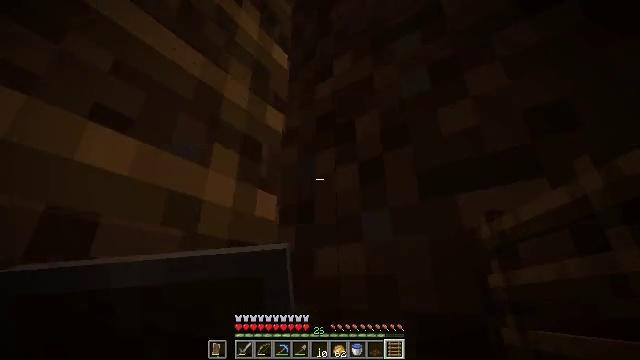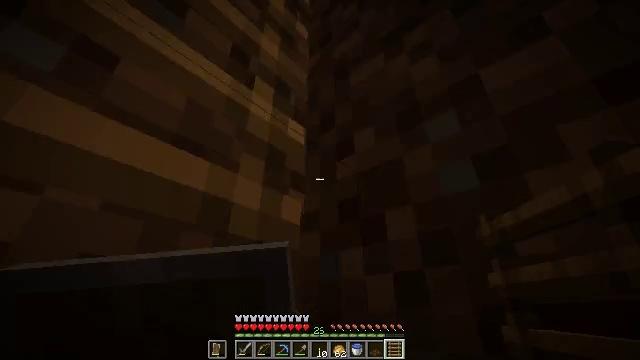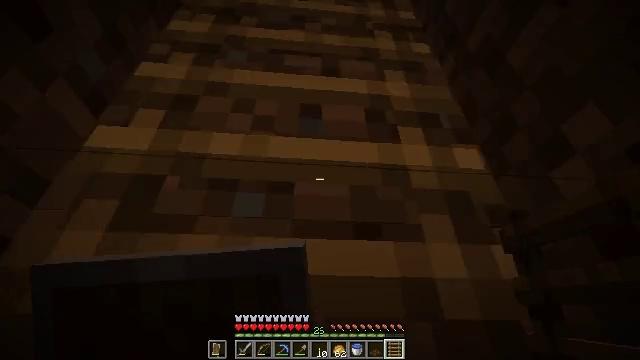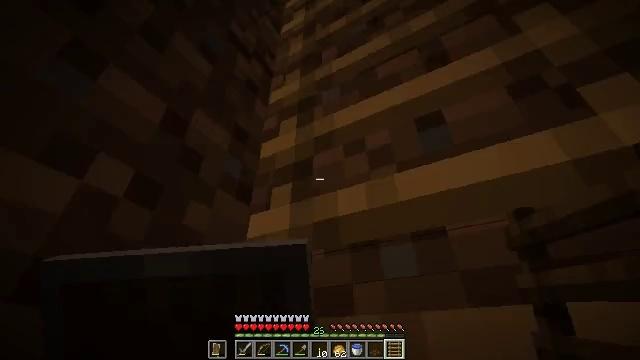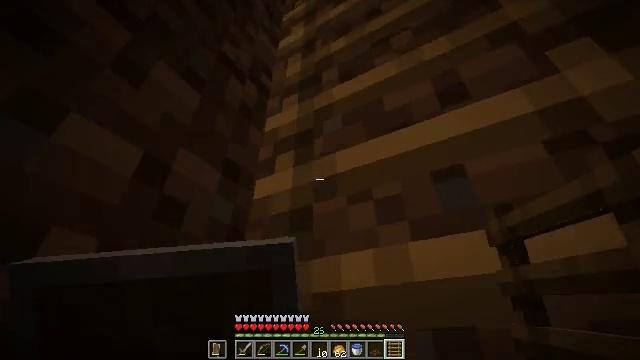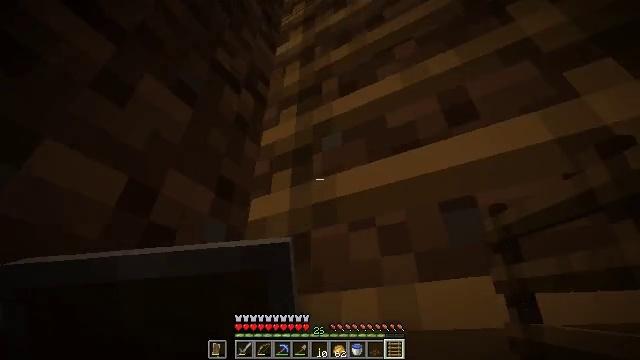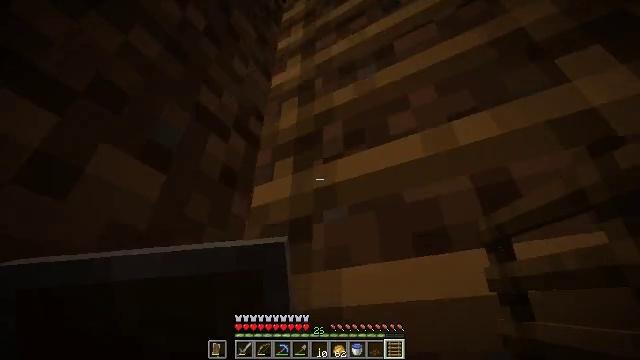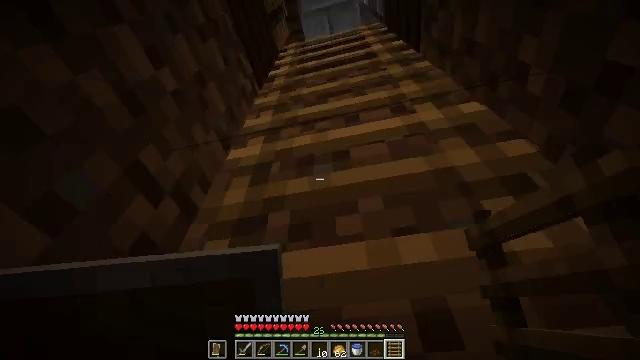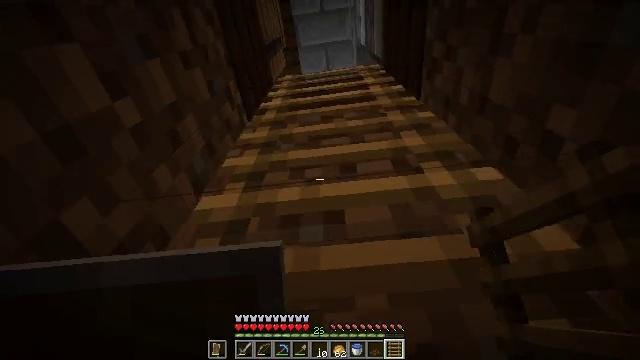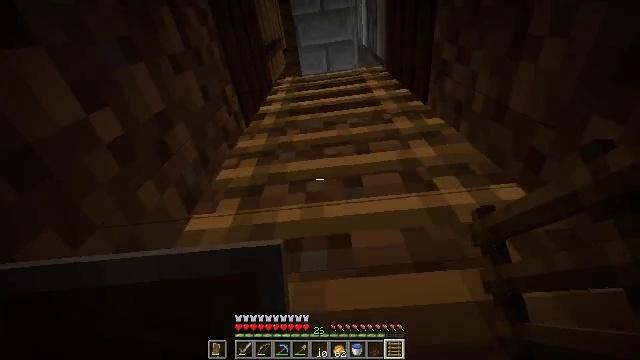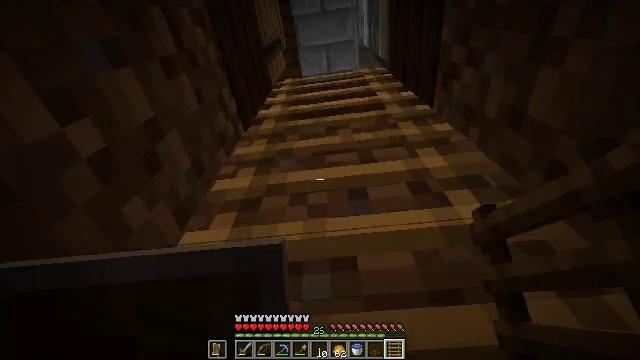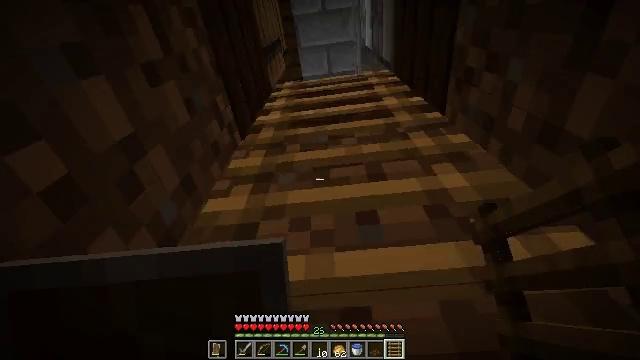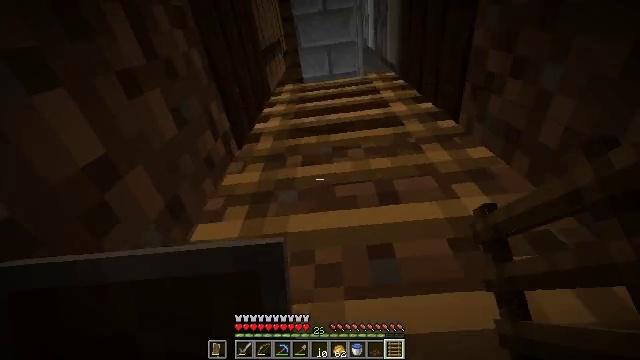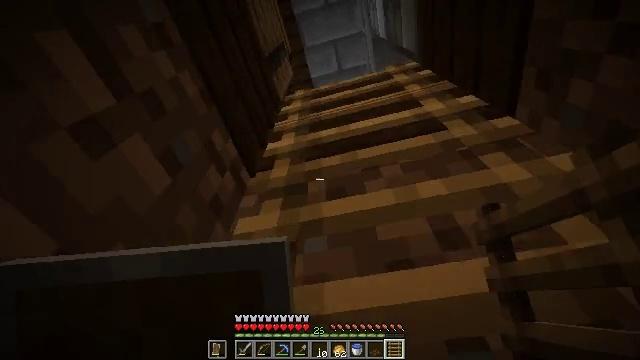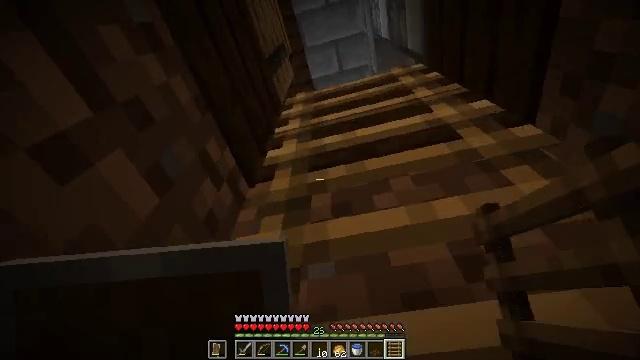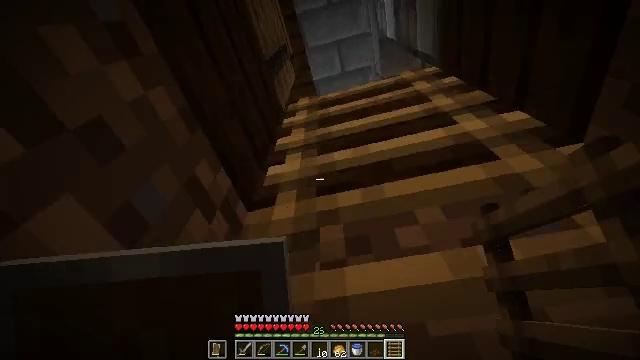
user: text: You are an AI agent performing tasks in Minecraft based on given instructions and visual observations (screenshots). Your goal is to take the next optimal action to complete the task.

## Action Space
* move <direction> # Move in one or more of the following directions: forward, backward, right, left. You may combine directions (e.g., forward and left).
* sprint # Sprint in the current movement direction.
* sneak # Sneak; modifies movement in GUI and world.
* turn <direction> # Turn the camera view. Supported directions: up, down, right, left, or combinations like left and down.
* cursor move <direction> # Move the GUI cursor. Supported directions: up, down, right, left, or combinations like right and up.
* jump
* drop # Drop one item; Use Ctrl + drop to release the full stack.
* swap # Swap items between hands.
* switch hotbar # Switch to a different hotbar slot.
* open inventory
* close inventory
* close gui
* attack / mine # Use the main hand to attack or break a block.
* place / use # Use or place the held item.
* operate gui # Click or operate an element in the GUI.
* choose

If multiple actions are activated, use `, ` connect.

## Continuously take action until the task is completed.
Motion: motion action
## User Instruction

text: Collect the ladder block.
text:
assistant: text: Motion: move forward, turn left and up, jump
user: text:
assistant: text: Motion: move forward, turn left and up, jump
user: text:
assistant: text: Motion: move forward, turn left, jump
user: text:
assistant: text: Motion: move forward, jump
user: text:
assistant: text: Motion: move forward, jump
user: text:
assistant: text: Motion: move forward, jump
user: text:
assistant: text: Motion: move forward, turn right and up, jump
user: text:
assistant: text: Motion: move forward, turn right and up, jump
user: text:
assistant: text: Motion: move forward, jump
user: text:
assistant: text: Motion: move forward, jump
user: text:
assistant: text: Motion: move forward, jump
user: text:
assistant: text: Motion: move forward, jump
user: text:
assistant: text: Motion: move forward, turn left, jump
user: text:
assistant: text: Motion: move forward, jump
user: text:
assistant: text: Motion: move forward, jump
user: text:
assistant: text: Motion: move forward, turn right and down, jump
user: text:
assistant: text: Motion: move forward, jump
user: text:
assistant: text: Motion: move forward, turn right and down, jump
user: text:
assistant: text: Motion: move forward, turn right and down, jump
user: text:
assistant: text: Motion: move forward, jump
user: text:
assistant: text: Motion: move forward, jump
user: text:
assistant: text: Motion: move forward, jump
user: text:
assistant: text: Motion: move forward, turn down, jump
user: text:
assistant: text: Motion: move forward, turn left and down, jump
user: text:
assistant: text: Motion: move forward, jump
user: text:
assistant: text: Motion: move forward, jump
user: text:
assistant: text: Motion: move forward, turn left and down, jump
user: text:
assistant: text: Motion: move forward, jump
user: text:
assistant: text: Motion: move forward, turn left and down, jump
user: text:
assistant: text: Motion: move forward, turn left and down, jump